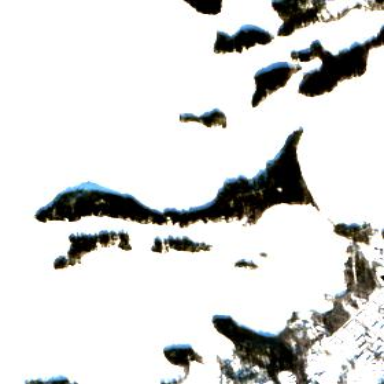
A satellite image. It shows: Image showing island.